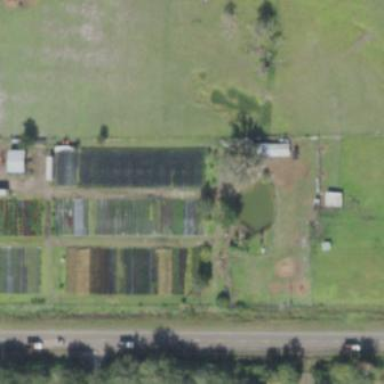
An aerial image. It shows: Plant nursery with trees.